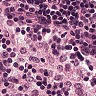
Metastatic tissue present: no